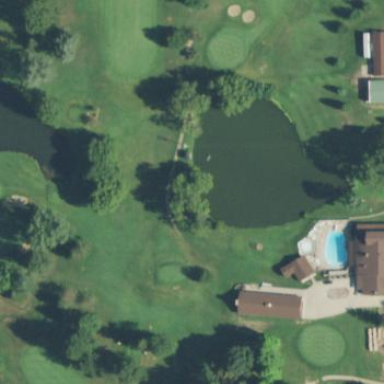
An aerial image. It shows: Water hazard on golf course.